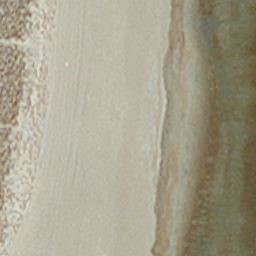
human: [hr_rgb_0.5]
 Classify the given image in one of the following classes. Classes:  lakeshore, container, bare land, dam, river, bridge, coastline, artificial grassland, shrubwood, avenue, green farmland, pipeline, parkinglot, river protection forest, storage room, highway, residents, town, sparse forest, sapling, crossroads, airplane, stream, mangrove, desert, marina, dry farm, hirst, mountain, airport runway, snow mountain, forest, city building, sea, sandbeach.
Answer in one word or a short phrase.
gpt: sandbeach